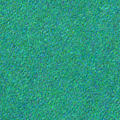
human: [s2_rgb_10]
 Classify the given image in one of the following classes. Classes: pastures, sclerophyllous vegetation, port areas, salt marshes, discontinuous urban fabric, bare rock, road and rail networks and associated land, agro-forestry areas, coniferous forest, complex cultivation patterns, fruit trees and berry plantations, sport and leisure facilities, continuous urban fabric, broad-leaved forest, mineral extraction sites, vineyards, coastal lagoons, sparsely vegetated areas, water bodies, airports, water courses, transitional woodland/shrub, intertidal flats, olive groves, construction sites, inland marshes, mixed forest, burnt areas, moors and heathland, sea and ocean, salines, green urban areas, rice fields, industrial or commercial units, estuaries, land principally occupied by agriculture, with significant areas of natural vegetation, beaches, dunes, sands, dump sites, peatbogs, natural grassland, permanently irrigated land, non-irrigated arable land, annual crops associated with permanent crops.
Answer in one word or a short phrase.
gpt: sea and ocean